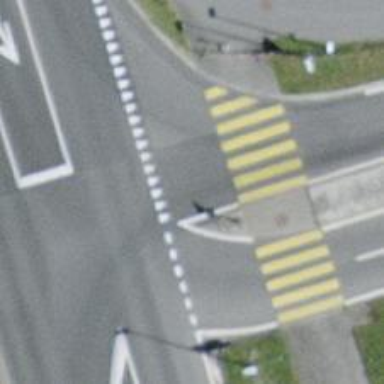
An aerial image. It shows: Road with "give way" sign.